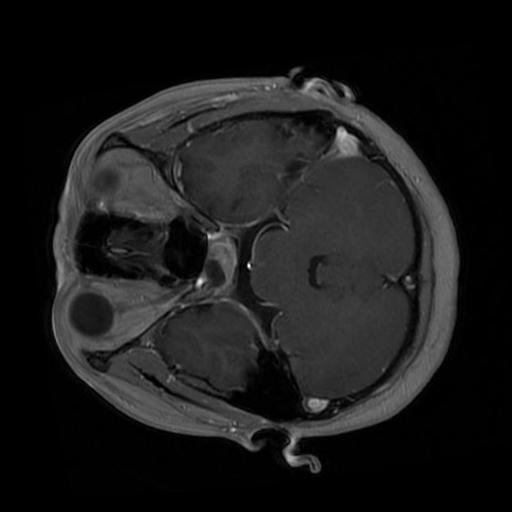
Label: brain_tumor